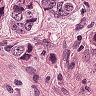
Metastatic tissue present: yes